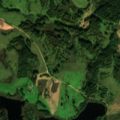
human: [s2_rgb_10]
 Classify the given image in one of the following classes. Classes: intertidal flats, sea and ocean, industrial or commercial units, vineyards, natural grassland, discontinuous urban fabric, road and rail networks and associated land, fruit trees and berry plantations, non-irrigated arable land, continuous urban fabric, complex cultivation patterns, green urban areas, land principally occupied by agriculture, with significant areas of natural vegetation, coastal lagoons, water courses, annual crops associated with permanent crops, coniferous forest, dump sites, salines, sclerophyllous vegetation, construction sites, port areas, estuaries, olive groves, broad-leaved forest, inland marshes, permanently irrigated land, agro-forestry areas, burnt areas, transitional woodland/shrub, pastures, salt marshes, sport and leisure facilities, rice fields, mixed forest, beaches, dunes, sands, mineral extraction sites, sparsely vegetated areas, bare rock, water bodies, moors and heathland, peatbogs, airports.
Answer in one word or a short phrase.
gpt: pastures, land principally occupied by agriculture, with significant areas of natural vegetation, broad-leaved forest, mixed forest, transitional woodland/shrub, water bodies